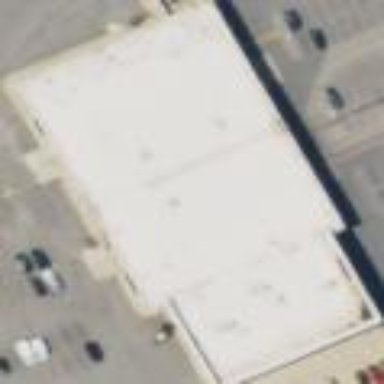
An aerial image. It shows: Commercial building housing car repair shop.